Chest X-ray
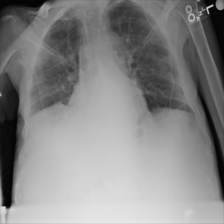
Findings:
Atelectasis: negative
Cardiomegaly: negative
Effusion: negative
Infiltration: positive
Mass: negative
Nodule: negative
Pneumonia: negative
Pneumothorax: negative
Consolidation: negative
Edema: negative
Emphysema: negative
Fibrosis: negative
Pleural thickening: negative
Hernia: negative